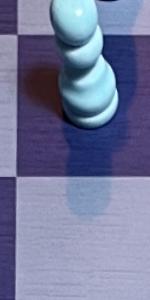
Label: Empty